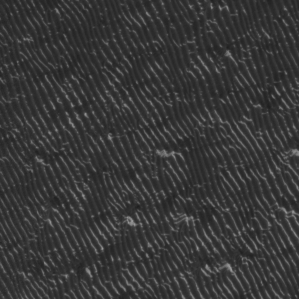
Label: frost